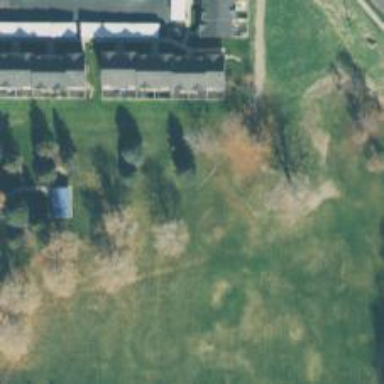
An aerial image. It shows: Disc golf hole.